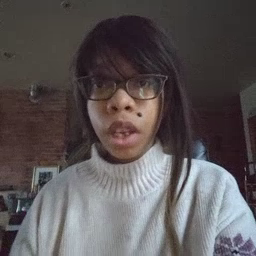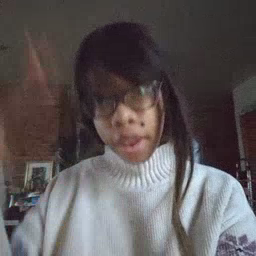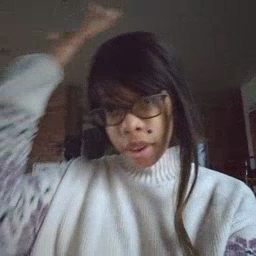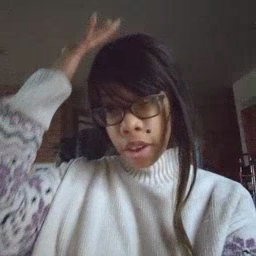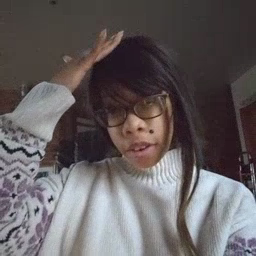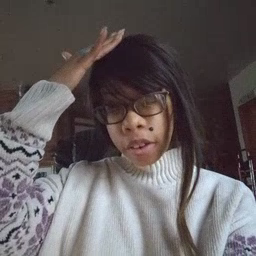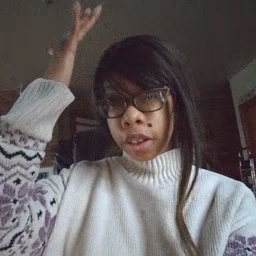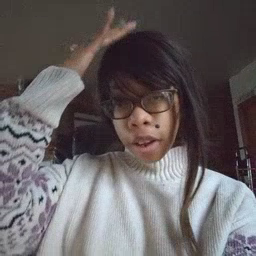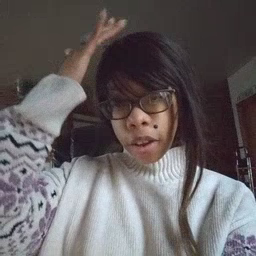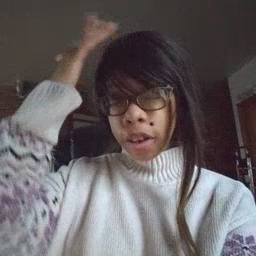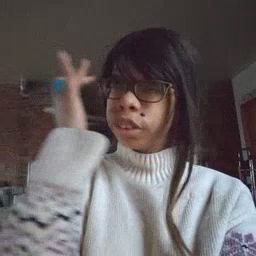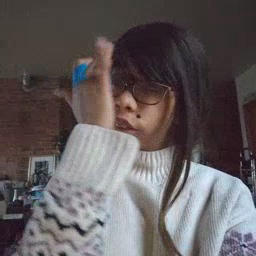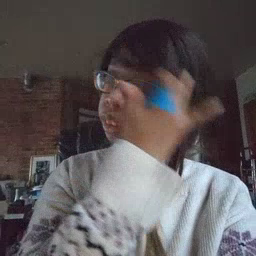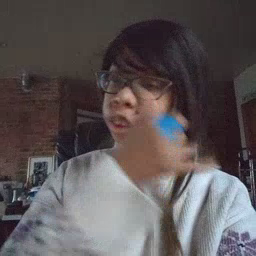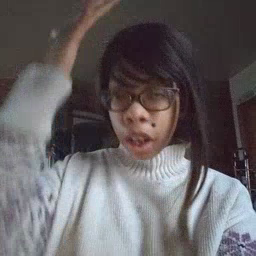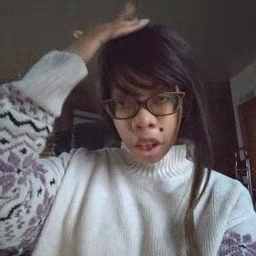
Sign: hat